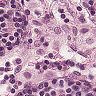
Metastatic tissue present: no